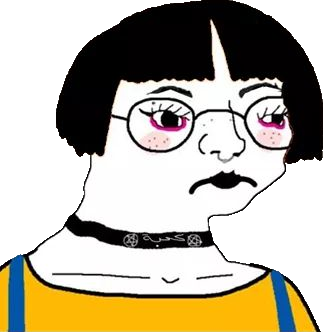
Label: 5_Arthoe